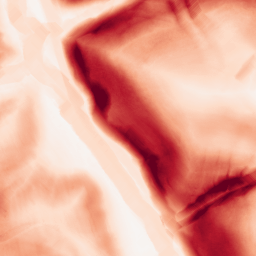
Category: morphological
Decomposition family: morphological_gradient
Decomposition parameters: size: 10
shape: diamond
Upsampling method: quartic
Upsampling parameters: scale: 8
Upsampling scale: 8